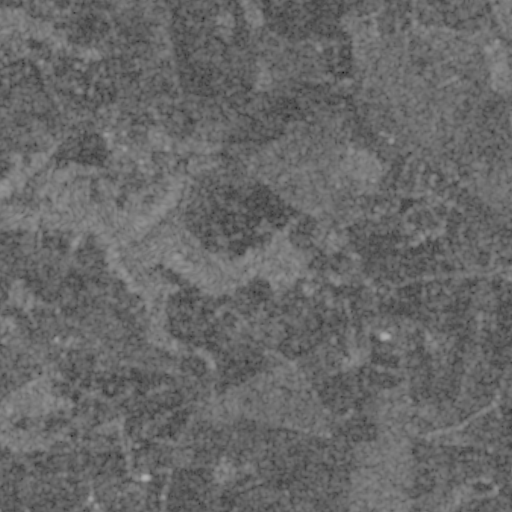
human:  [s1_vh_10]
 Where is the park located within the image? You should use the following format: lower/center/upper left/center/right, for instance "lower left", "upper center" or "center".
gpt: The park is located in the lower left of the image.
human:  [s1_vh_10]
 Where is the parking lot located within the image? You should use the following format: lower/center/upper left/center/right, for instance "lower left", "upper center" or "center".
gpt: The parking lot is located in the center left of the image.
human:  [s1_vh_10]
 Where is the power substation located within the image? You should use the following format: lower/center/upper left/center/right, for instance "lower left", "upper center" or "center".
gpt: The power substation is located in the upper left of the image.
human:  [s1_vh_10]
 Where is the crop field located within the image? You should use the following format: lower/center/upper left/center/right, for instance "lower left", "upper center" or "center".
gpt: There is no crop field in the image.

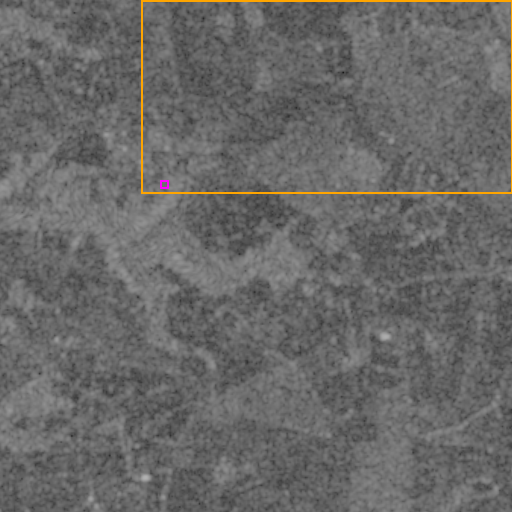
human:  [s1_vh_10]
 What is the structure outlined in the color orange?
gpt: The structure outlined in orange is a crop field.
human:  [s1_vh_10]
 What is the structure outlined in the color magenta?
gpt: The structure outlined in magenta is a park.
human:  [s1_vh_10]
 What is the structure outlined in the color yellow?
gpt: There is no yellow outline.